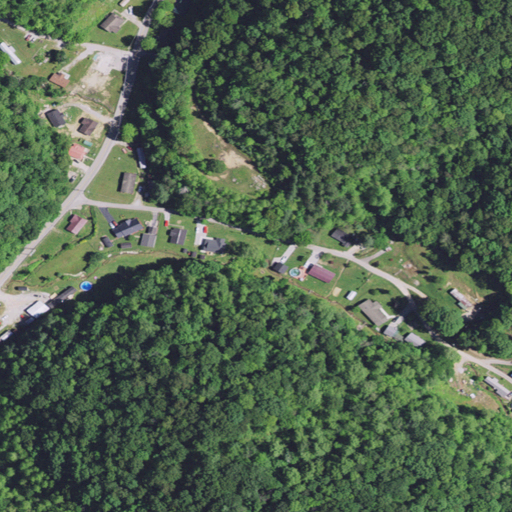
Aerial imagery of valley in Kentucky named Dark Hollow containing deciduous forest, low intensity development, open development, mixed forest, pasture, and medium intensity development